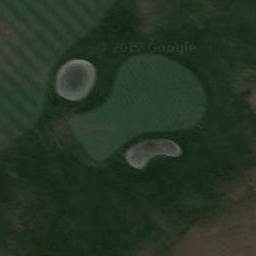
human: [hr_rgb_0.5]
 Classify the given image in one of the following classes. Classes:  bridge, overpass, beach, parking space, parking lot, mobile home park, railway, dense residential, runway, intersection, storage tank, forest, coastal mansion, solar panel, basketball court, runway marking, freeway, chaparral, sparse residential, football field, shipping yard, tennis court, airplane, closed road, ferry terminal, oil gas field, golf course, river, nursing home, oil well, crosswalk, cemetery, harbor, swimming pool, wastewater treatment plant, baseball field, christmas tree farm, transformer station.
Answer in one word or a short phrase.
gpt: golf course